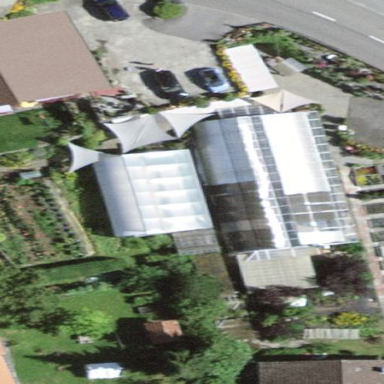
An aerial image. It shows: Greenhouse.